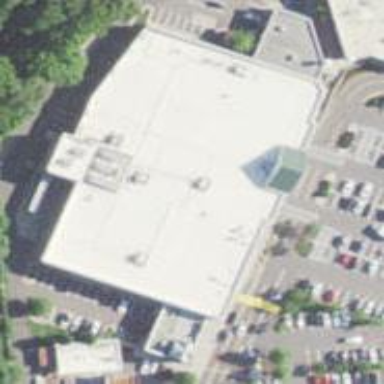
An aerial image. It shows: Supermarket.